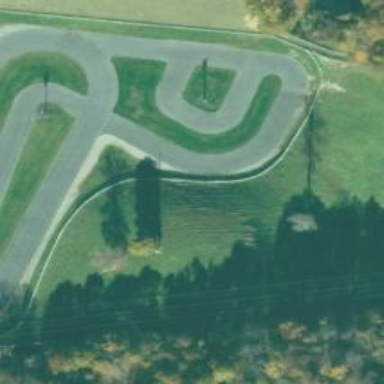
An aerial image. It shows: Motor sport raceway.